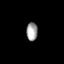
Tissue: skin
Cell type: Epithelial cells
Senescence score: 0.2792
Nuclear area (px): 204
Mean DAPI intensity: 158.735